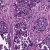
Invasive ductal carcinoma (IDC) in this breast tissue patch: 1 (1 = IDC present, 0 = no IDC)